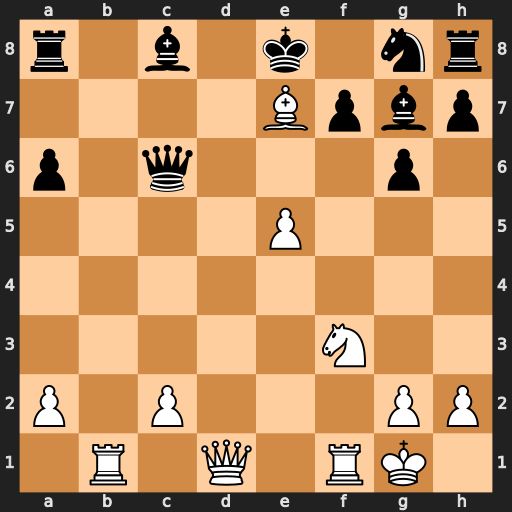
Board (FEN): r1b1k1nr/4Bpbp/p1q3p1/4P3/8/5N2/P1P3PP/1R1Q1RK1
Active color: w
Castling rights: kq
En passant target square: -
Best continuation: Qd8#